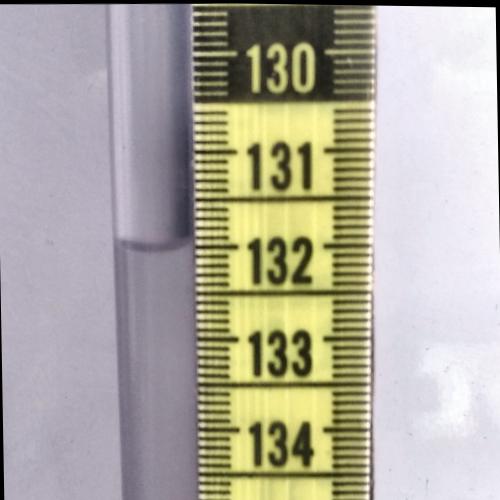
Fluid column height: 132.0 cm